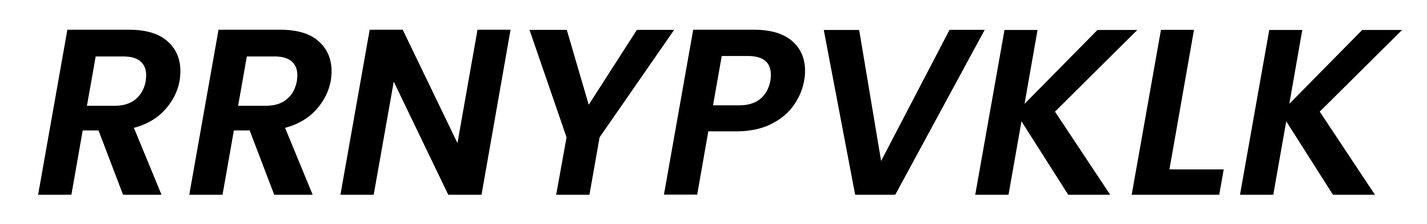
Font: Poppins-SemiBoldItalic